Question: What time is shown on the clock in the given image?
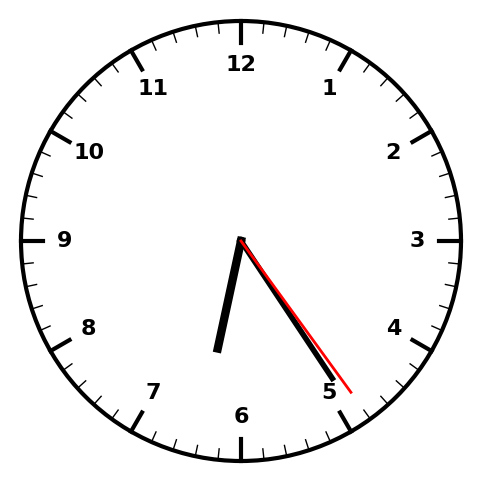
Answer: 06:24:24